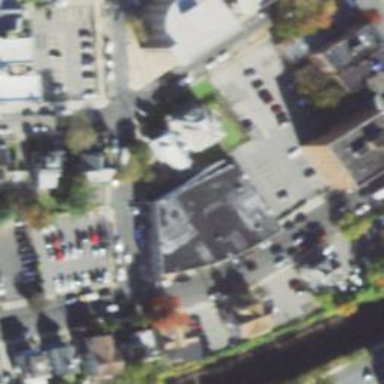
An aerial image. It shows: Building.